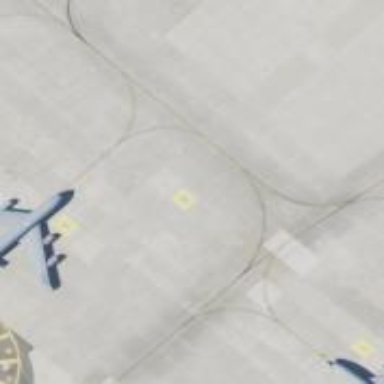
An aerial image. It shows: View of taxiway at the airport.